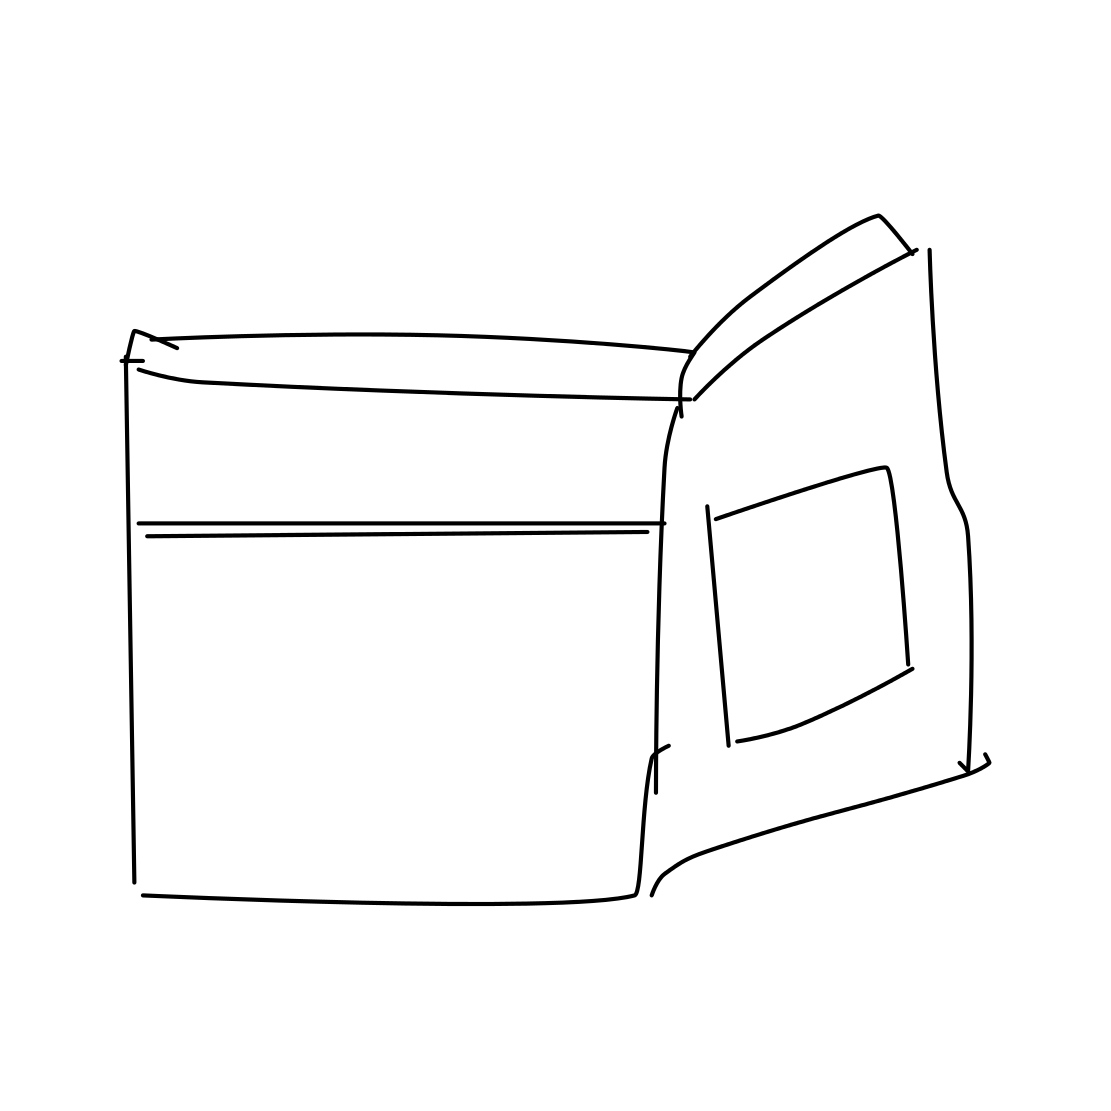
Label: purse